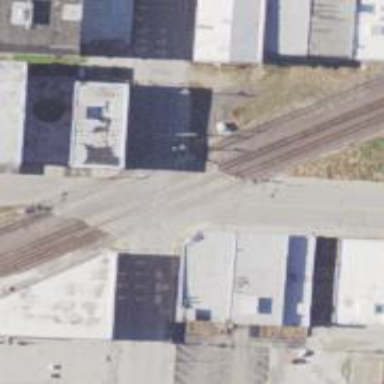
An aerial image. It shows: Railway crossing.